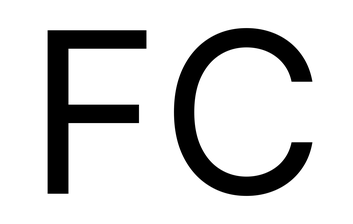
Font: Inter_Regular